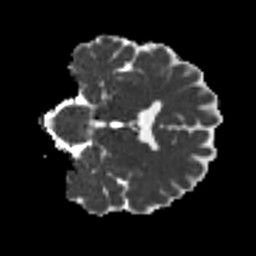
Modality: MD
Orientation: coronal
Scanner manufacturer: siemens
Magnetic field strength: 3 T
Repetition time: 9.6 s
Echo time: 0.077 s